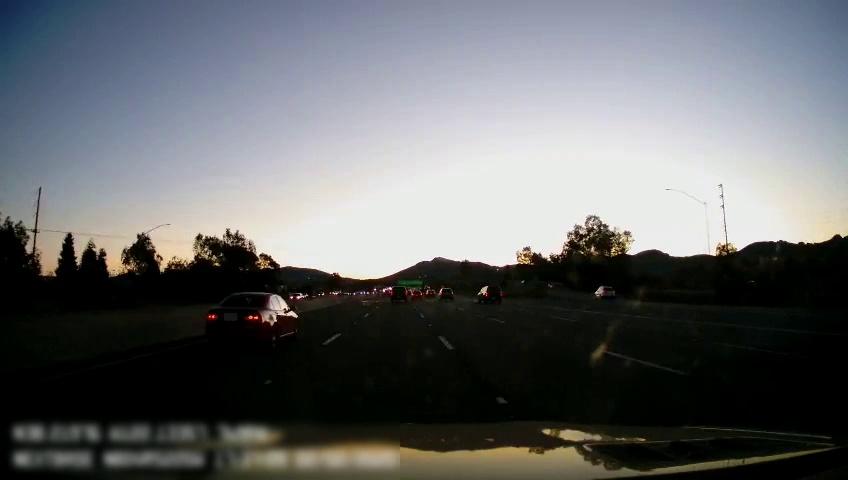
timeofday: Dusk/Dawn/Twilight
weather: Sunny
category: Drivable Space
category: Vehicles | Car
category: Vehicles | Car
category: Vehicles | SUV
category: Vehicles | SUV
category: Vehicles | SUV
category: Vehicles | Car
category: Vehicles | SUV
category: Vehicles | Car
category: Lanes | Alternate Lane
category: Lanes | Current Lane
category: Lanes | Current Lane
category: Lanes | Alternate Lane
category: Lanes | Alternate Lane
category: Lanes | Alternate Lane